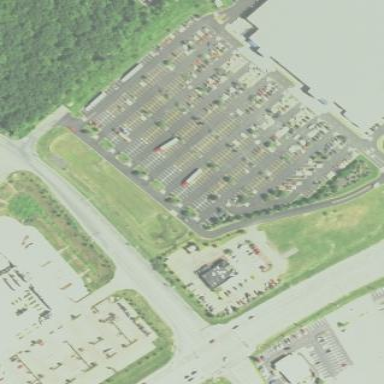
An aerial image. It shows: Parking area with surface.